Question: I've been struggling with a strange problem which has arisen in using the CorePlot framework, but which I suspect isn't an error in the framework itself. I'm hoping somebody here will have seen something similar, and can point me in a productive direction.
I have a tabbed view in which graphs are shown. The tab that is initially active has no problems at all, but often when I open the next tab, I see the following:

Note that on the top graph, several labels are missing. If I switch back to the original tab, then to the second tab again, all is well every time. I've placed various diagnostic logging statements in and have determined that:
1. The view is awake before the graph is created; and
2. The drawInContext: method of each label is being called, including those that are missing. In fact, the axis labels are amongst the last things rendered, so I'd expect them to show if anything does, and some of the labels that are missing are being rendered after (and before) those that are present.
Because the rendering seems to be going ahead as it should, and because this thing draws fine "the second time around", I suspect that the problem is in how I'm hooking this up to the views, or in my timing there, and not in Core Plot itself (or, for example, in clipping). I'm out of ideas on how to debug this, though, and would love to hear from anybody who has experience with a similar problem.
Thanks!
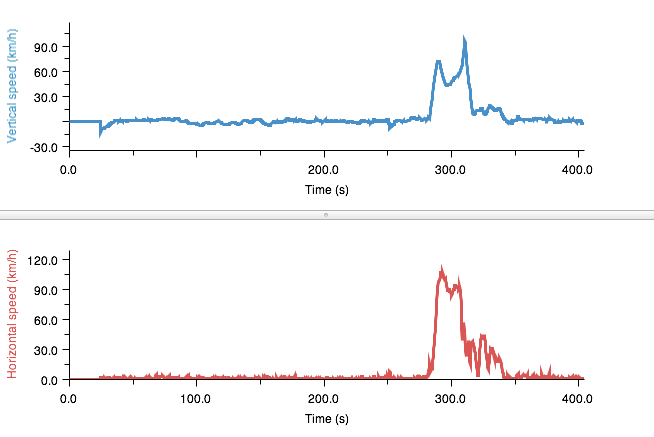
Answer: Six years later and I dealt with the same exact problem. When creating a layer, the first time around it might not yet be drawn on screen when it's needed in an animation. The second time around it is.
The simple fix is to call '.layoutIfNeeded()' on the layer you're trying to draw right after you add it to its super layer.